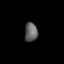
Tissue: prostate
Cell type: T cells
Senescence score: 0.3225
Nuclear area (px): 244
Mean DAPI intensity: 96.303